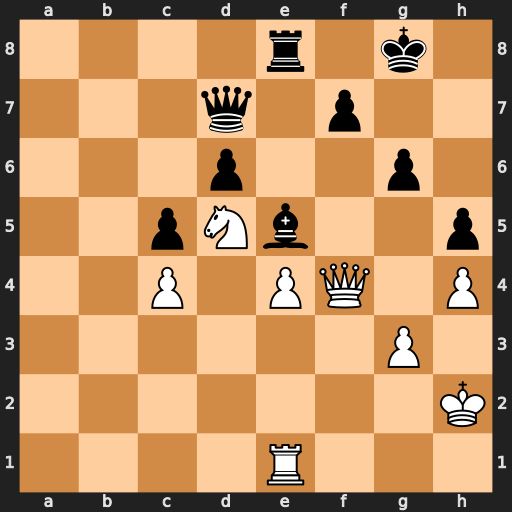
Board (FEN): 4r1k1/3q1p2/3p2p1/2pNb2p/2P1PQ1P/6P1/7K/4R3
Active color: w
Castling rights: -
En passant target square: -
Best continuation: Qxe5 Rxe5 Nf6+ Kg7 Nxd7